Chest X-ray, AP view. Patient: 39 years old, sex F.
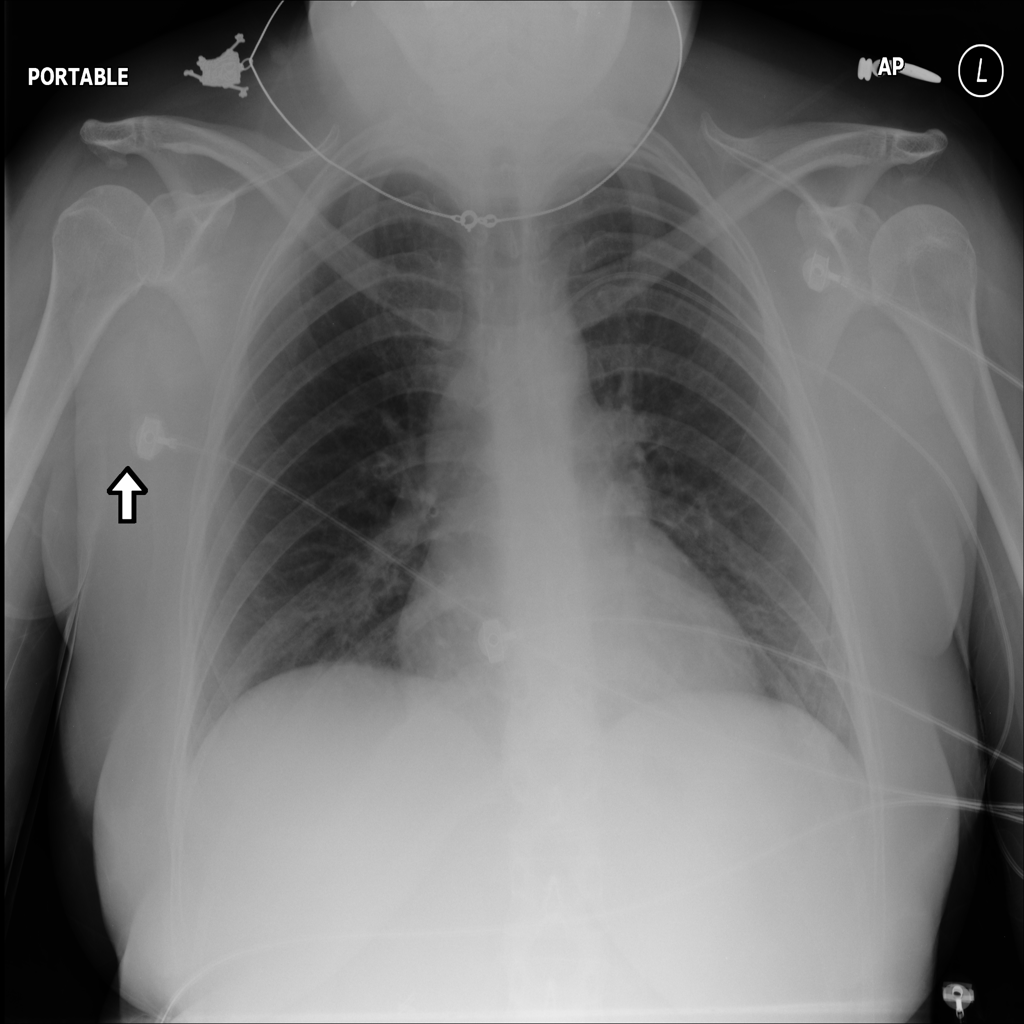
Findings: Atelectasis